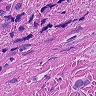
Metastatic tissue present: yes